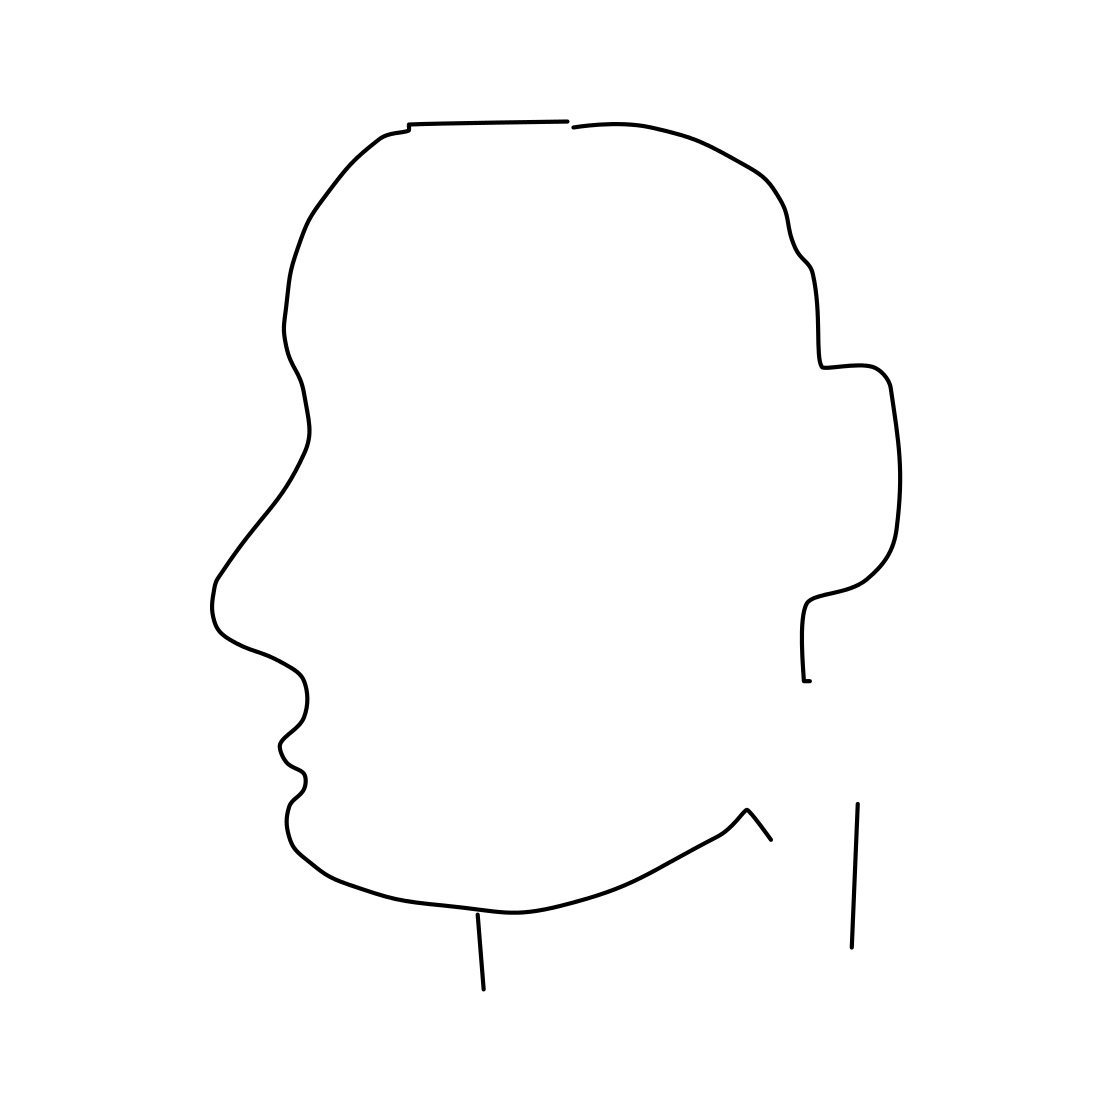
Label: head